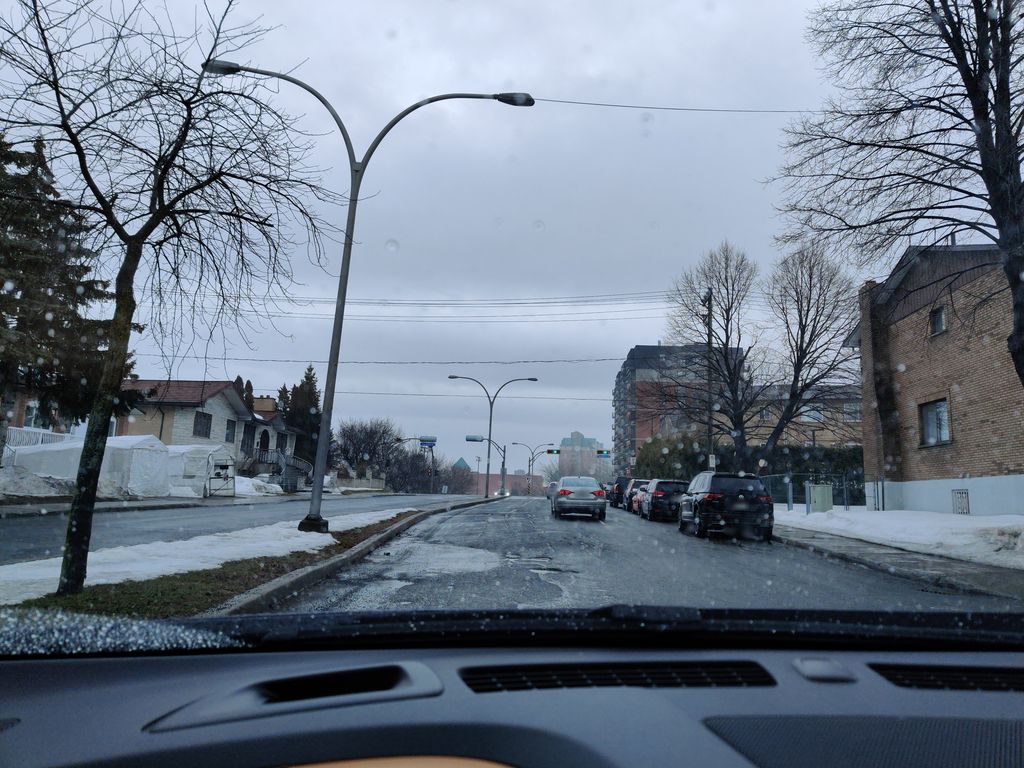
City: montreal